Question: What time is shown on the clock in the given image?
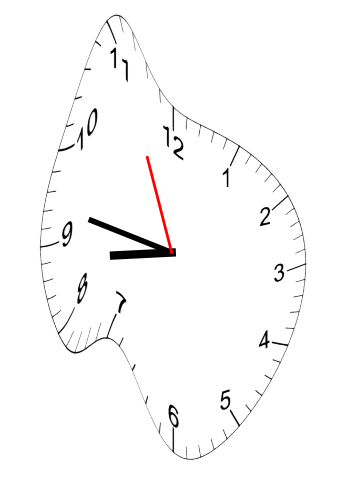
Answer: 08:46:56